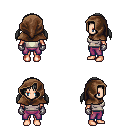
a pixel art fantasy rpg character, female body template, human, light skin, white pirate shirt, magenta pants, white twin-tailed hairstyle, cloth hood, metal gloves, four views (front, back, left, right), 2x2 character sprite sheet, small pixel art, hard edges, no anti-aliasing